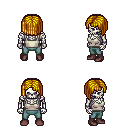
a pixel art fantasy rpg character, male body template, skeleton, white pirate shirt, teal pants, blonde pageboy hairstyle, maroon shoes, four views (front, back, left, right), 2x2 character sprite sheet, small pixel art, hard edges, no anti-aliasing